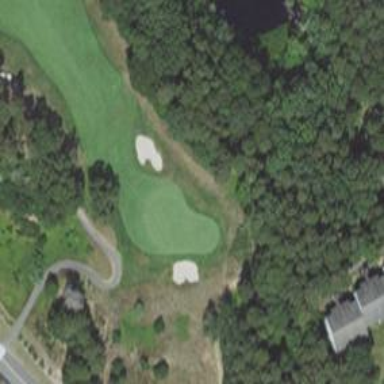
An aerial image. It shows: Golf hole.